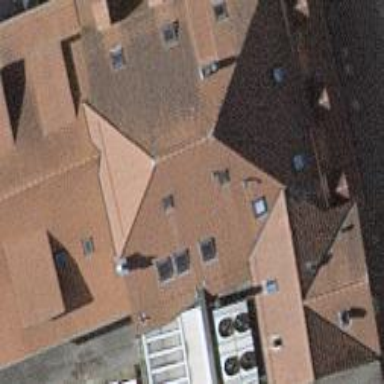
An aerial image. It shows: Apartments building with mansard roof.